Field crop: maize
Growth stage: 2
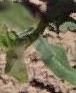
Species: maize